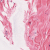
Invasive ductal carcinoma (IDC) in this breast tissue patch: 0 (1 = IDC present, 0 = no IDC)